Field crop: maize
Growth stage: 2
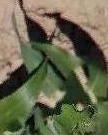
Species: maize